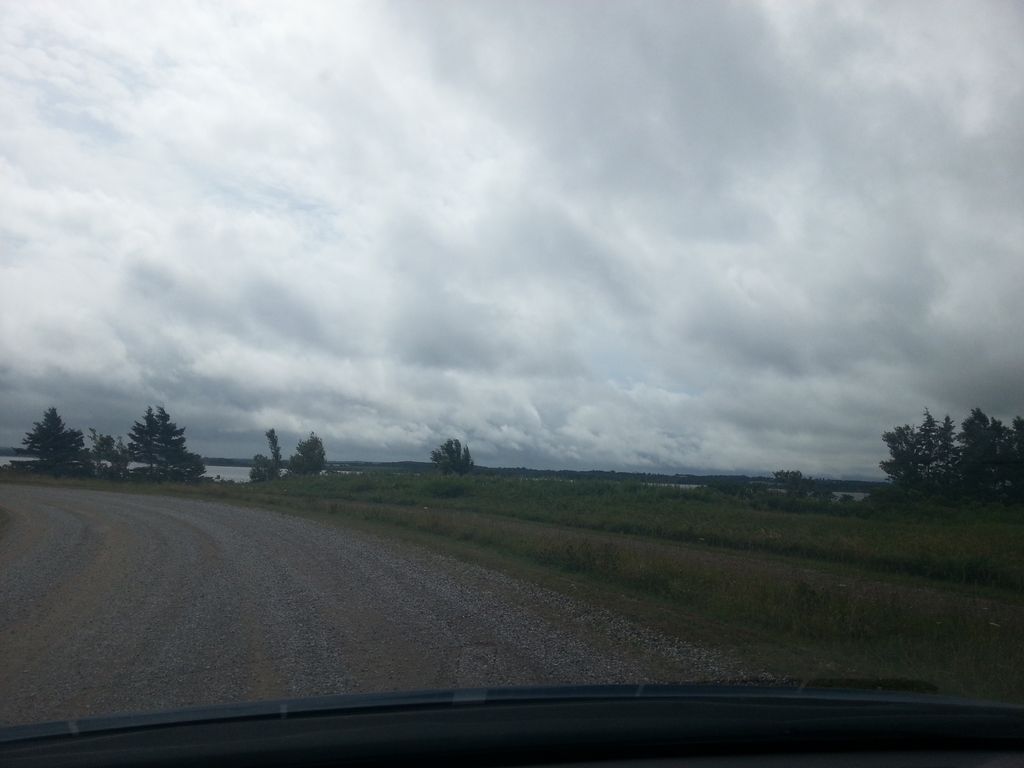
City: charlottetown